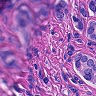
Metastatic tissue present: yes